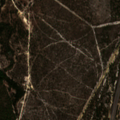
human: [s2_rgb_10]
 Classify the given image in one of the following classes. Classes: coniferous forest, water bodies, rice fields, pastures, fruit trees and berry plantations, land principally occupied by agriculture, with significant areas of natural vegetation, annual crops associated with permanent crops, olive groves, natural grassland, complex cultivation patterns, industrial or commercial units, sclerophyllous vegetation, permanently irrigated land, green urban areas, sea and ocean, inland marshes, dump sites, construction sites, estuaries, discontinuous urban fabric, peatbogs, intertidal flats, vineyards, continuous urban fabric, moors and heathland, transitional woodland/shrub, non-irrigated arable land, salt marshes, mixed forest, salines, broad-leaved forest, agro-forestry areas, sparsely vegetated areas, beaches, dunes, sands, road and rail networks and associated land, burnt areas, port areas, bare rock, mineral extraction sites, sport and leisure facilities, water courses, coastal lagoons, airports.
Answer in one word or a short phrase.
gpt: land principally occupied by agriculture, with significant areas of natural vegetation, coniferous forest, mixed forest, transitional woodland/shrub